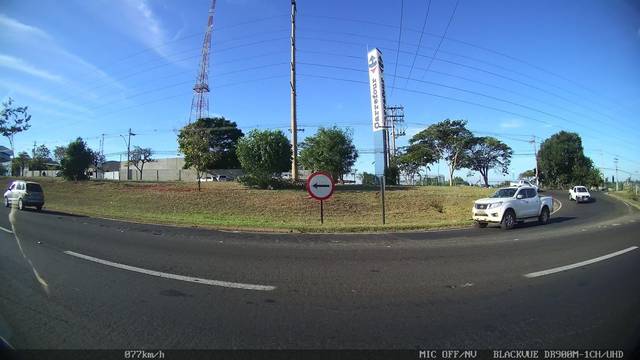
Region: Brazil
Coordinates: -20.835, -49.358